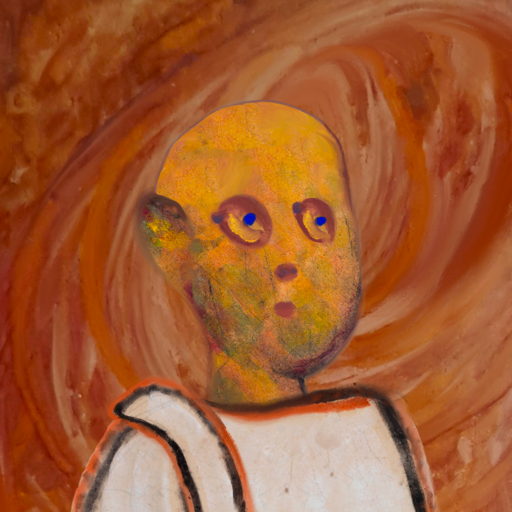
Background: Pious_Lady, Head And Neck Side: Gypsy_Mother, Face Side: Mother_And_Son_Son, Bust: Roy_Bahadur, Hair Side: Blank, Head Accessory: Blank, Second Necklace: Blank, Necklace: Blank, Baby: Blank